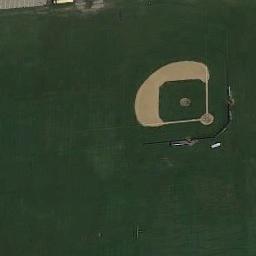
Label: baseball_diamond